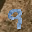
Label: 9